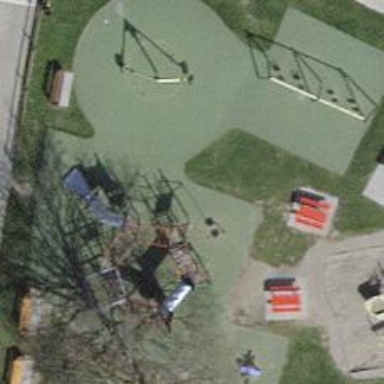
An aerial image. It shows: Playground area for leisure land.